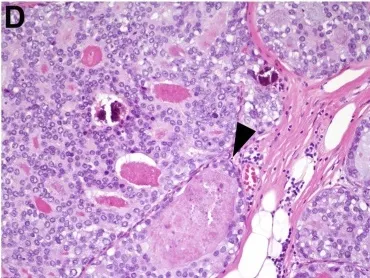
Malignant phyllodes tumor with ductal carcinoma in situ (DCIS) in surrounding tissue. (D) Higher magnification of DCIS shows a monotonous population of ductal epithelium with intermediate grade nuclei and focal necrosis (arrowhead). The final re-excision demonstrated similar DCIS with calcifications (not shown).
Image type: pathology (h&e)